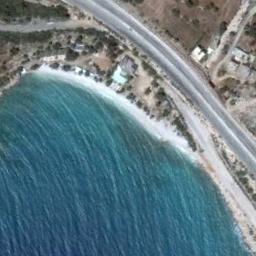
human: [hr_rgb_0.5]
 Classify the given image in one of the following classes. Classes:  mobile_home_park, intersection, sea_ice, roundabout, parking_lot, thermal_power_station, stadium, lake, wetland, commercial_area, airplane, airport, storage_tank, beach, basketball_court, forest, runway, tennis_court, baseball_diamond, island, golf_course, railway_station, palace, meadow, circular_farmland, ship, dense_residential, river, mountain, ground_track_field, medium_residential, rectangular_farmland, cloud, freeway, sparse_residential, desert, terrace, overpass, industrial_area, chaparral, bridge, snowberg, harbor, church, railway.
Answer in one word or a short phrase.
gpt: beach